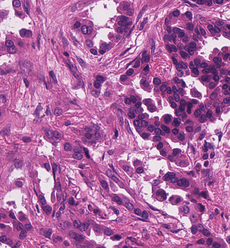
Tumor epithelial tissue: yes
Tumor-associated stroma tissue: yes
Normal tissue: no